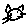
Label: cat